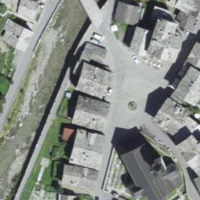
EUNIS habitat code: 54
Species observed at this site:
Corvus corone
Anthus trivialis
Turdus viscivorus
Spinus spinus
Muscicapa striata
Carduelis citrinella
Cuculus canorus
Erithacus rubecula
Pica pica
Phoenicurus ochruros
Certhia familiaris
Nucifraga caryocatactes
Phoenicurus phoenicurus
Tichodroma muraria
Falco tinnunculus
Corvus corax
Ficedula hypoleuca
Periparus ater
Motacilla cinerea
Lophophanes cristatus
Troglodytes troglodytes
Pyrrhula pyrrhula
Montifringilla nivalis
Passer domesticus
Fringilla coelebs
Turdus torquatus
Lamium album
Ptyonoprogne rupestris
Carduelis carduelis
Turdus merula
Tachymarptis melba
Saxicola rubetra
Parus major
Turdus pilaris
Regulus regulus
Cinclus cinclus
Pyrrhocorax graculus
Aquila chrysaetos
Phylloscopus trochilus
Motacilla alba
Delichon urbicum